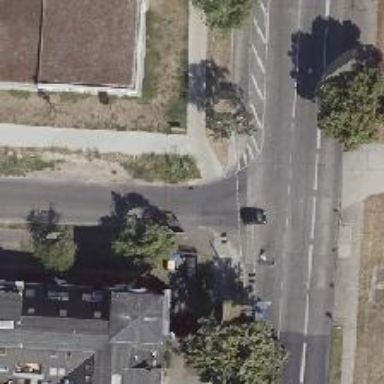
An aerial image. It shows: Cycleway with separate concrete sidewalk.